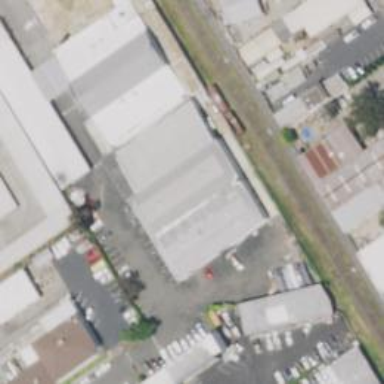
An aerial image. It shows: Rail spur service.